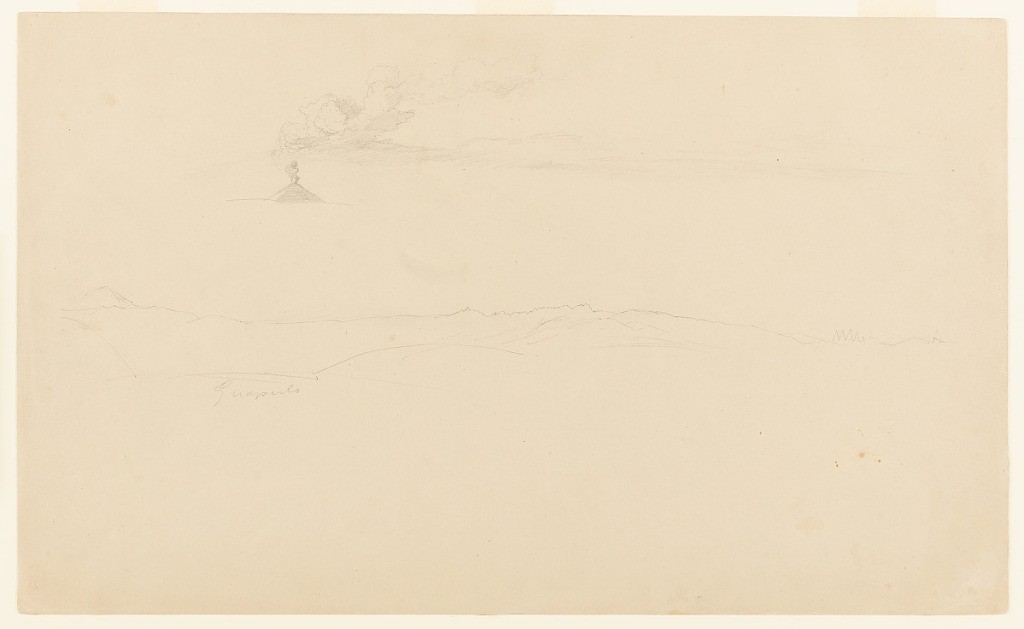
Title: Cotopaxi and Cayambe from Quito, Ecuador
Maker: Frederic Edwin Church, American, 1826–1900
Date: June 24, 1857
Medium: Graphite on tan wove paper
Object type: Drawing
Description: Landscape sketch showing two views of Cayambe and an erupting Cotopaxi from Quito, Ecuador. At center, one panoramic view includes Cayambe at far left, viewed beyond the neighborhood of Guapulo and the interceding rugged terrain. Separately rendered at upper left, the volcano Cotopaxi is shown erupting as it sends its smoke across the sky along the upper portion of the composition.